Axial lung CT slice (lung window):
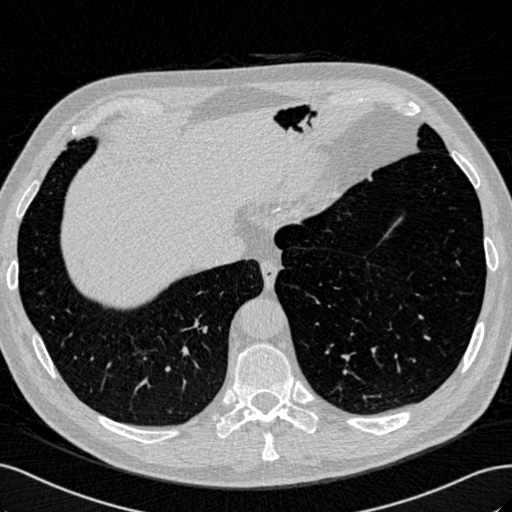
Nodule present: no